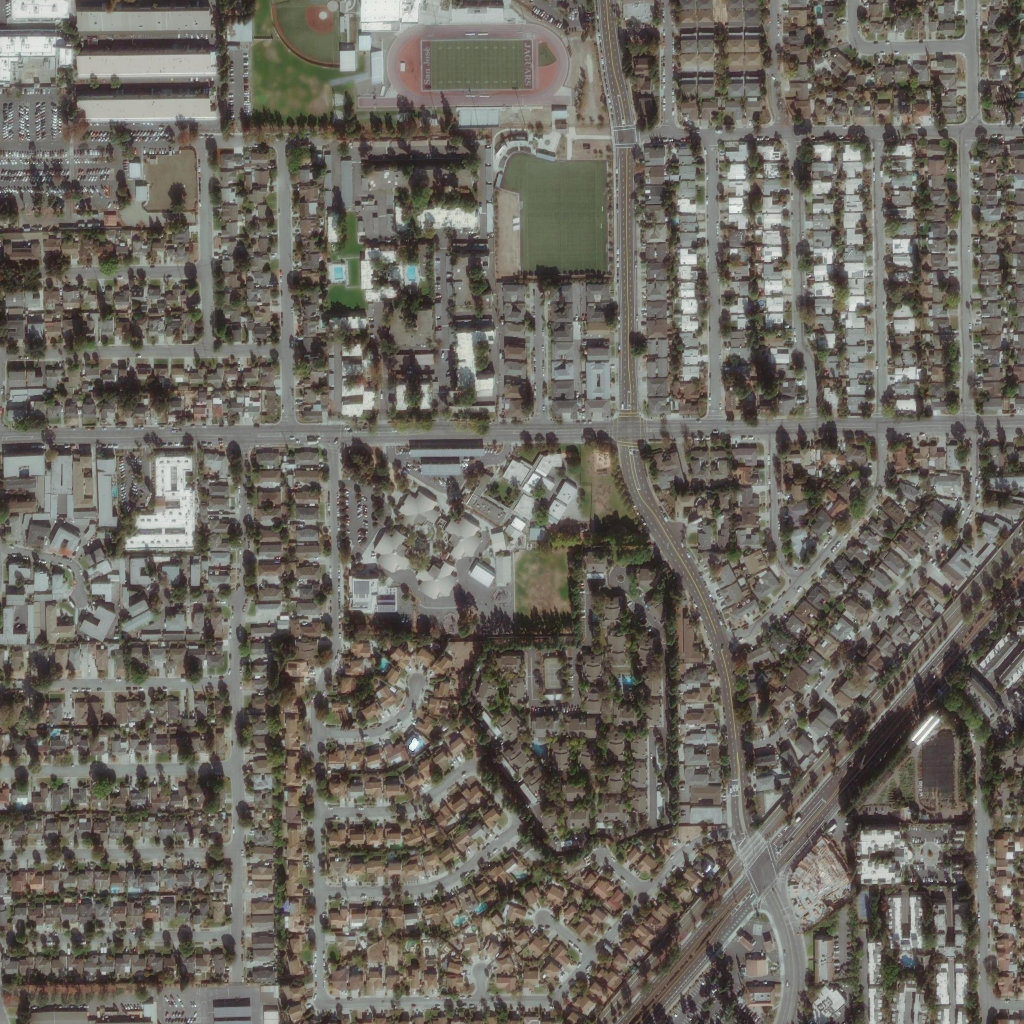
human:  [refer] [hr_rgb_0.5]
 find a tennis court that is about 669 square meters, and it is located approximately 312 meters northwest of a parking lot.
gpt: <box>[[53, 64, 54, 67, 0]]</box>

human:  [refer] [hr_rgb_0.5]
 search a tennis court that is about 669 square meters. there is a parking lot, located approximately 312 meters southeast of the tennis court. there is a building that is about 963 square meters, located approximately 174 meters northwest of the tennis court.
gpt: <box>[[53, 64, 54, 67, 0]]</box>